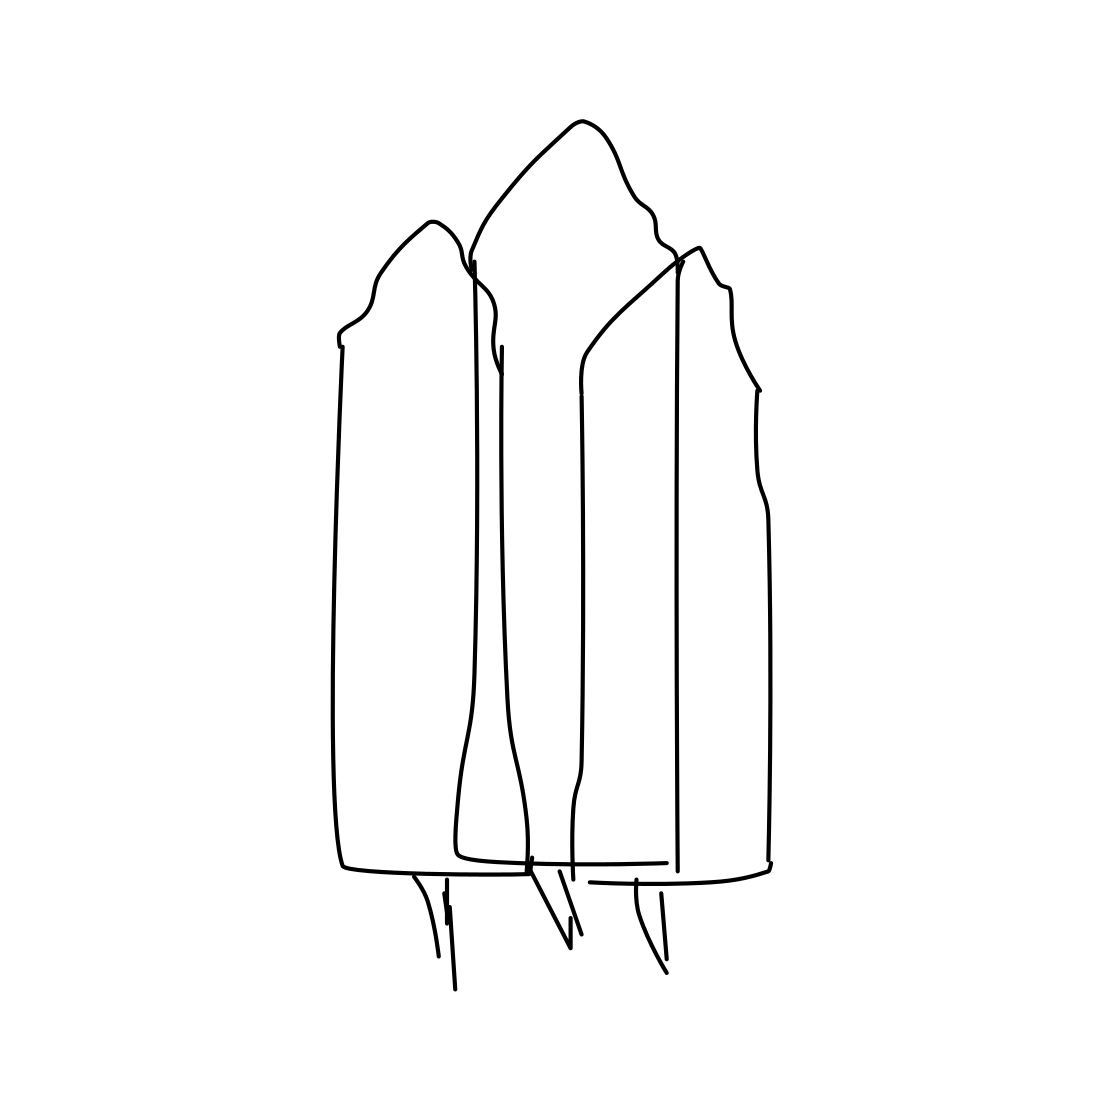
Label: space shuttle